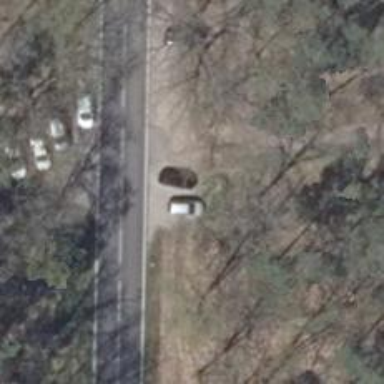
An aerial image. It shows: Emergency access point on the road.